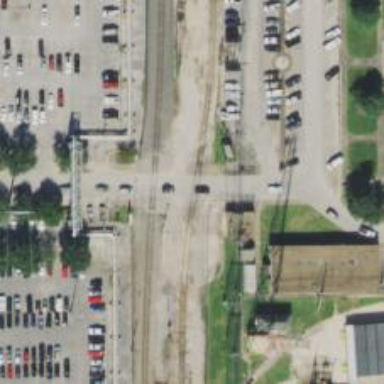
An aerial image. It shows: Railway yard used for servicing trains.